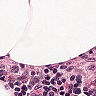
Metastatic tissue present: no